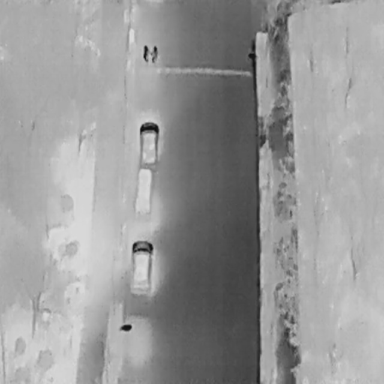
There are five objects shown in the infrared image, including two People, and three Cars.